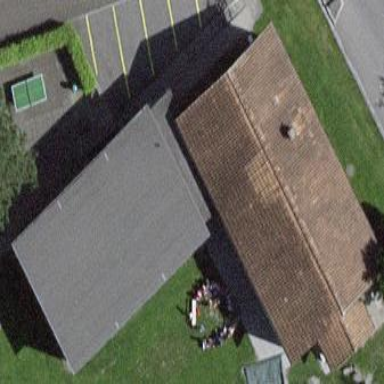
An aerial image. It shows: Kindergarten building.